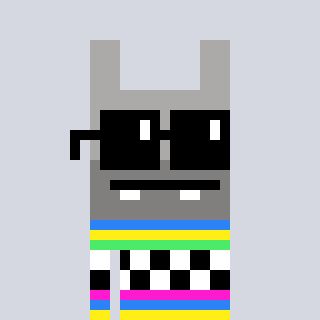
a pixel art character with square black sunglasses, a rabbit-shaped head and a magenta-colored body on a cool background